Question: I'm making a Java Applet in Eclipse IDE. I have a JMenu and a JFrame. The menu is appearing behind the JFrame for some reason..
like this:

Here is where it is calling it:
'''
public Main() throws Exception{
JFrame i = new JFrame("My Applet");
JLabel label = new JLabel();
ImageIcon icon = new ImageIcon(new URL(
"loader.gif"));
icon.setImageObserver(null);
label.setIcon(icon);
i.setBackground(Color.BLACK);
JMenuBar menuBar = new JMenuBar();
i.setJMenuBar(menuBar);
JMenu accountMenu = new JMenu("Account");
JMenu toolsMenu = new JMenu("Tools");
JMenu optionsMenu = new JMenu("Options");
menuBar.add(accountMenu);
menuBar.add(toolsMenu);
menuBar.add(optionsMenu);
JMenuItem accountdetAction = new JMenuItem("Account Details");
JMenuItem exitAction = new JMenuItem("Exit");
accountMenu.add(accountdetAction);
optionsMenu.addSeparator();
optionsMenu.add(exitAction);
ButtonGroup bg = new ButtonGroup();
accountdetAction.addActionListener(new ActionListener() {
public void actionPerformed(ActionEvent arg0) {
System.out.println("test");
}
});
i.add(label);
i.pack();
i.setVisible(true);
String str = getPageSource(new URL("my url link goes here"));
Pattern pattern = Pattern.compile("gamep\w+");
Matcher match = pattern.matcher(str);
if (match.find()){
Main stub = new Main(Pattern.compile("<param name="([^\s]+)"\s+value="([^>]*)">"), str);
Download("my url link goes here", match.group(0)+ "jar");
stub.setCodeBase(new URL("my url link goes here" + match.group(0)+ ".jar"));
stub.setDocumentBase(new URL("my url link goes here" + match.group(0)+ "jar"));
stub.getParameter (parameters.get("java_arguments"));
URLClassLoader classLoader = new URLClassLoader(new URL[]{ new URL("file:thejar.jar")});
Applet applet = (Applet) classLoader.loadClass ("client").newInstance();
applet.setStub(stub);
applet.setPreferredSize(new Dimension(1000, 500));
applet.init();
applet.start();
i.setJMenuBar(menuBar);
i.add(applet);
i.pack();
i.setDefaultCloseOperation(JFrame.EXIT_ON_CLOSE);
label.setVisible(false);
}
}
'''
I have tried calling the menu in the if statement too, which does not work. Is there a way to force it on top? I heard using JPanels works but I don't know how to work that...
Thanks in advance for any advice :)
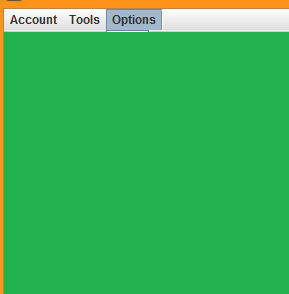
Answer: As an example, you can try this
'''
import javax.swing.JApplet;
import javax.swing.JFrame;
import javax.swing.JMenuBar;
import javax.swing.JMenu;
import javax.swing.JMenuItem;
import java.awt.Graphics;
public final class PullingAppletExample{
private JFrame mainWindow = null;
private JMenuBar menuContainer = null;
private JMenu menu1 = null;
private JMenu menu2 = null;
private JMenuItem mnuItem1 = null;
private JMenuItem mnuItem2 = null;
private JMenuItem mnuItem3 = null;
private JMenuItem mnuItem4 = null;
public PullingAppletExample(){
menu1 = new JMenu("Menu #1");
menu2 = new JMenu("Menu #2");
mnuItem1 = new JMenuItem("Item #1");
mnuItem2 = new JMenuItem("Item #2");
mnuItem3 = new JMenuItem("Item #3");
mnuItem4 = new JMenuItem("Item #4");
menu1.add(mnuItem1);
menu1.add(mnuItem2);
menu1.add(mnuItem3);
menu2.add(mnuItem4);
menuContainer = new JMenuBar();
menuContainer.add(menu1);
menuContainer.add(menu2);
mainWindow = new JFrame();
mainWindow.setTitle("Applet Inside JFrame");
mainWindow.setDefaultCloseOperation(JFrame.EXIT_ON_CLOSE);
mainWindow.setBounds(100,100,500,500);
mainWindow.setJMenuBar(menuContainer);
mainWindow.setVisible(true);
mainWindow.setContentPane(new CustomApplet());
}
private class CustomApplet extends JApplet{
@Override
public void init(){
repaint();
}
@Override
public void paint(Graphics g){
g.drawString("Hello World",100,50);
}
}
public static void main(String[] args) {
new PullingAppletExample();
}
}
'''